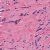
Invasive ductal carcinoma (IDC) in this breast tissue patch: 1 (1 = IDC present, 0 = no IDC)